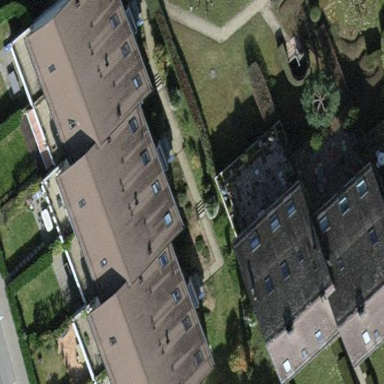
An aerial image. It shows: Image showing building with apartments.